Aerial crown-view tile of a tropical tree (Barro Colorado Island, Panama), acquired 20241014:
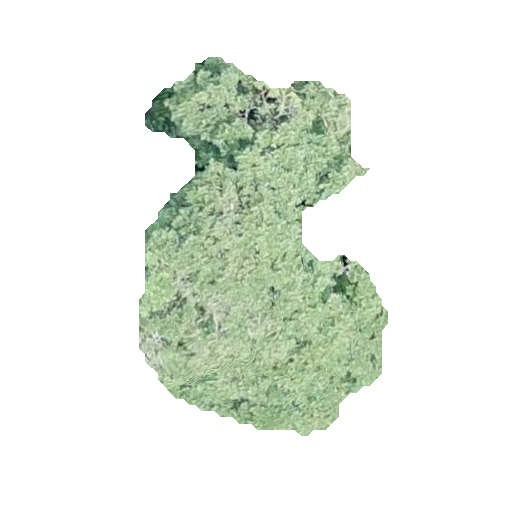
Species: Tabebuia rosea
GBIF accepted scientific name: Tabebuia rosea
Crown area: 101.404 m²